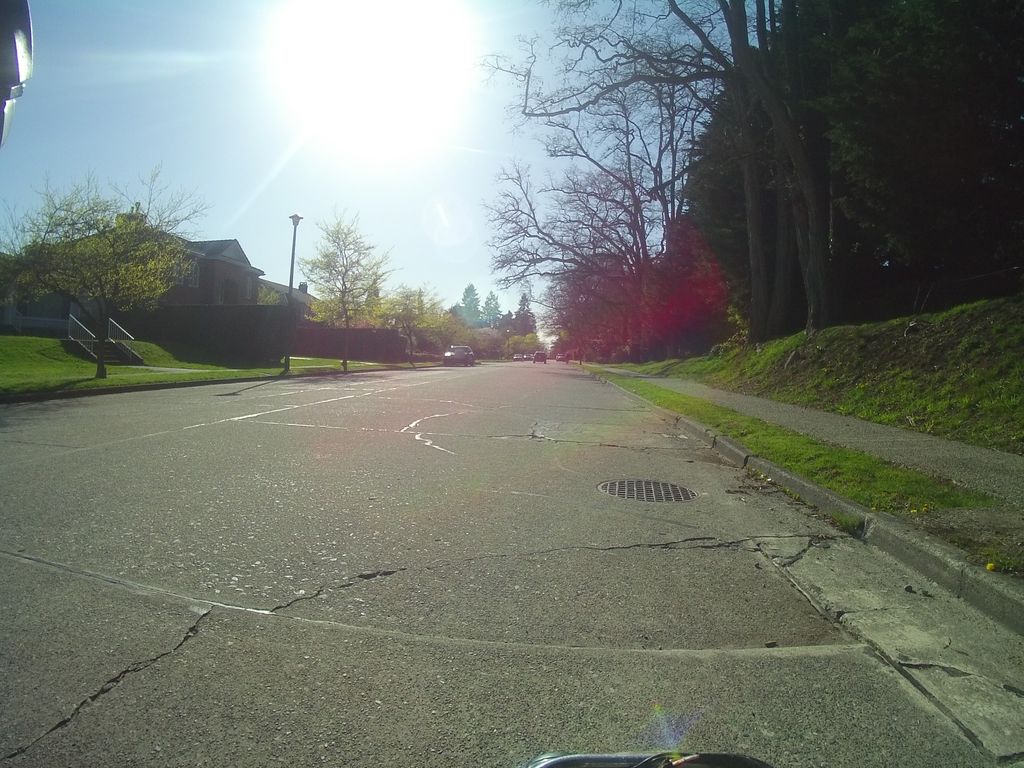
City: vancouver